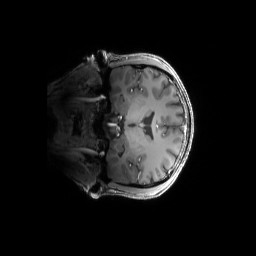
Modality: T1w
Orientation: coronal
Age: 30
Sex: male
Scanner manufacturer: siemens
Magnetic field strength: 6.98 T
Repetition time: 2.37 s
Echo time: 0.00231 s